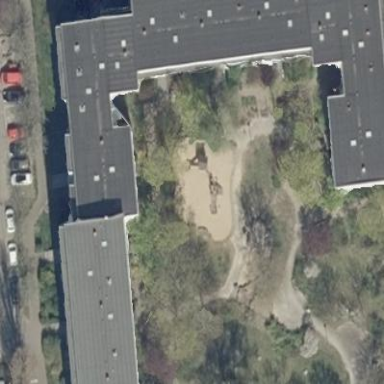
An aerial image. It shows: Playground area for leisure land.